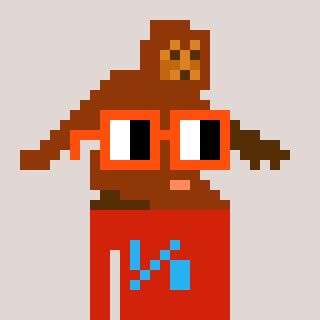
a pixel art character with square orange glasses, a bigfoot-shaped head and a red-colored body on a warm background